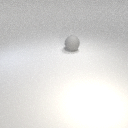
large gray rubber sphere